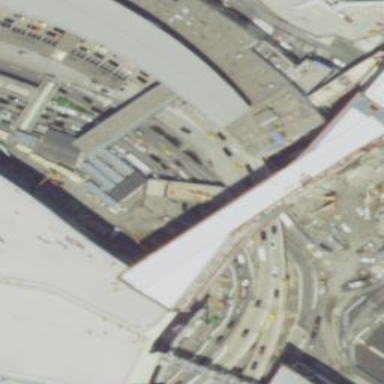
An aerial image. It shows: Terminal building located at airport.